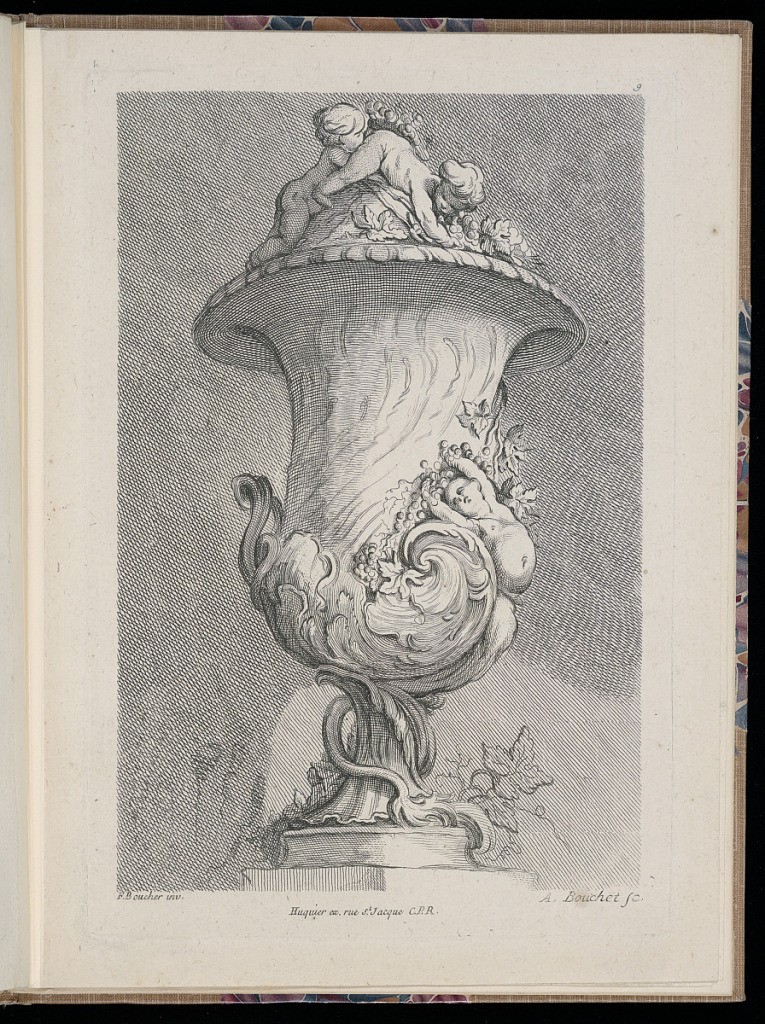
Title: Ornamental Vase Design
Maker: François Boucher, French, 1703–1770
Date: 1738–72
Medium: Etching on cream laid paper
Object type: Bound print
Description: Vase with a lid in the form of a krater. On the body, an elongated putto stretching, with flowers and leaves surrounding the figure. On the lid, two playing putti. A snake form is coiled around the base. The vase is elevated on a low, stepped socle. The plate is signed and numbered.